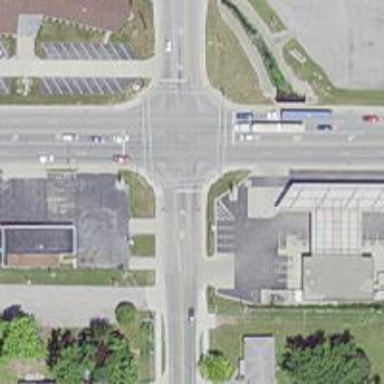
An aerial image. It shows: Marked road crossing.